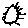
Label: sun